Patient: sex F, age 26
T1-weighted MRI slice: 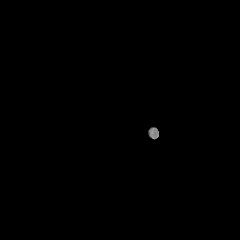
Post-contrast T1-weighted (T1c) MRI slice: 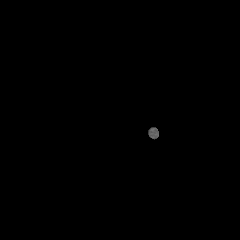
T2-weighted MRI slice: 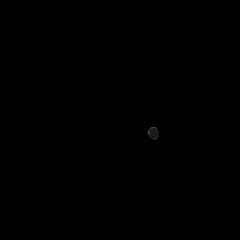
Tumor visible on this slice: no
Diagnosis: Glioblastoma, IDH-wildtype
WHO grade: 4